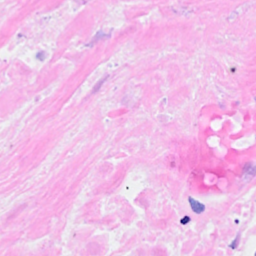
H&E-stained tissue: Breast